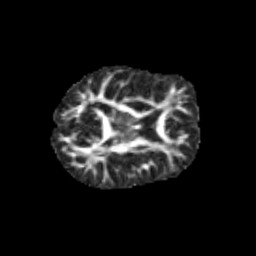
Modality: FA
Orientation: axial
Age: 14
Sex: female
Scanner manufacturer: siemens
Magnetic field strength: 3 T
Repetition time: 3.8 s
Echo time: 0.07 s